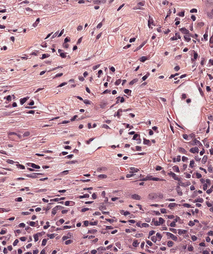
Tumor epithelial tissue: no
Tumor-associated stroma tissue: yes
Normal tissue: no